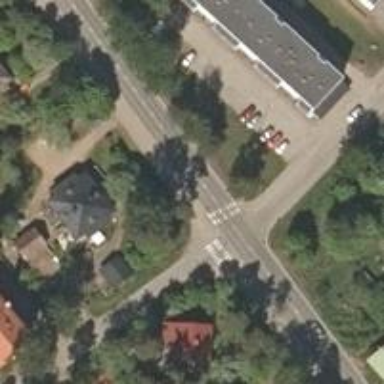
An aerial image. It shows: Asphalt cycleway with zebra crossing for cyclists.